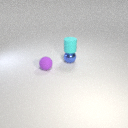
small cyan rubber cylinder above small blue metal sphere